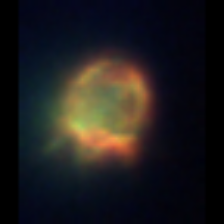
Taxon: Ciliates
Group: Other